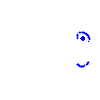
Particle: electron